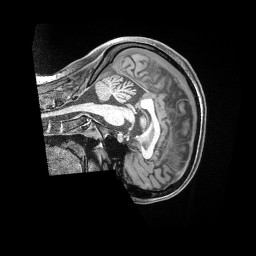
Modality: T1w
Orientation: sagittal
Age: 36
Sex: female
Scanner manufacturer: siemens
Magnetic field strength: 3 T
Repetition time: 2 s
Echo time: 0.00211 s